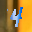
Label: 4